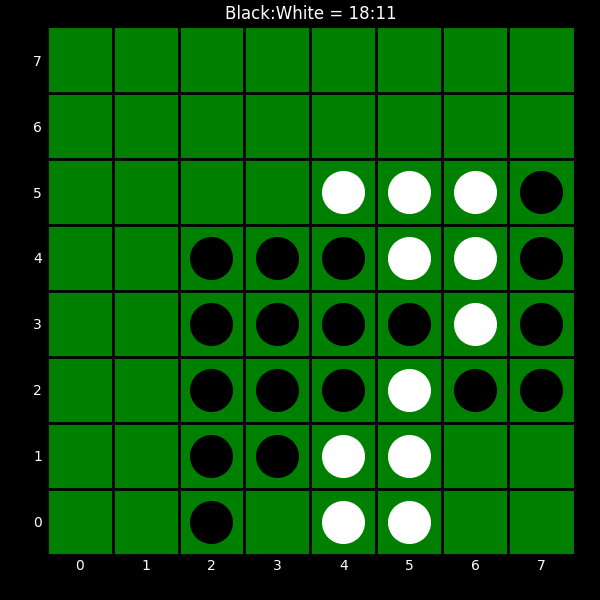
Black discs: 18
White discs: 11